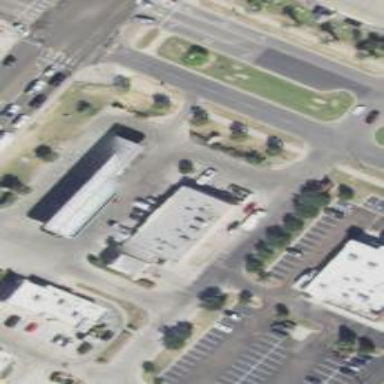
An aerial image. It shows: Convenience shop.